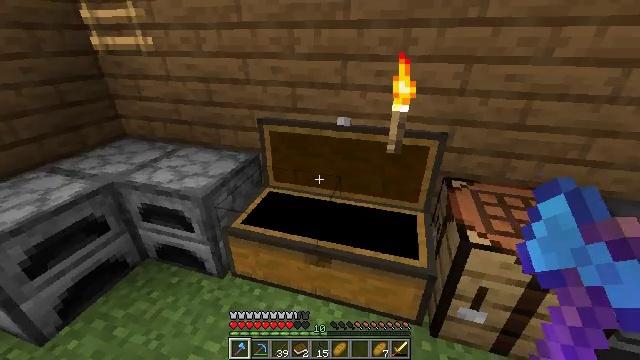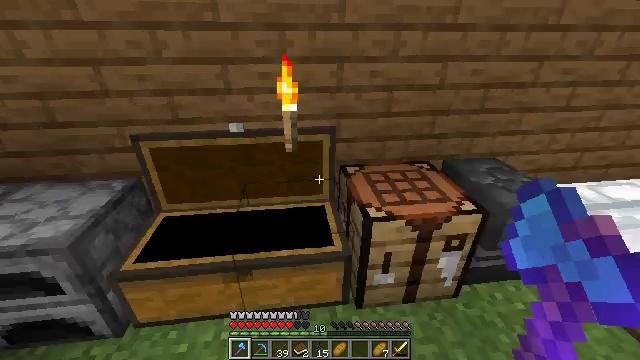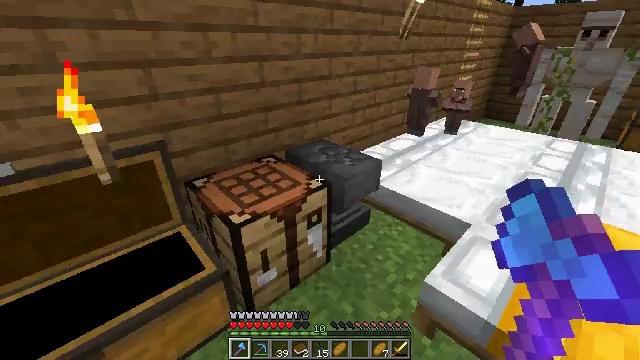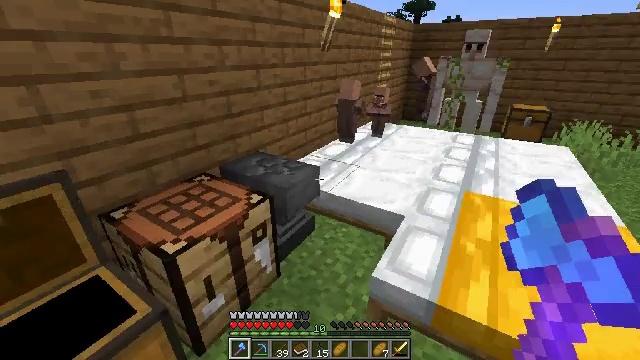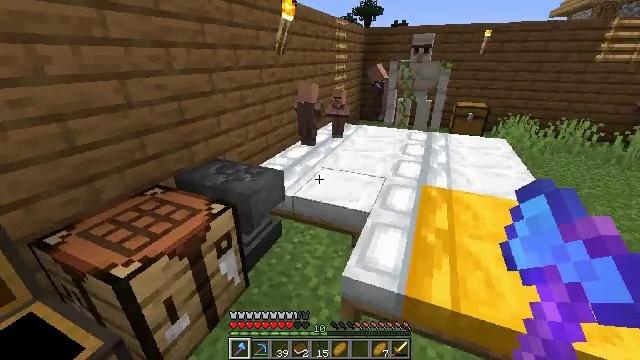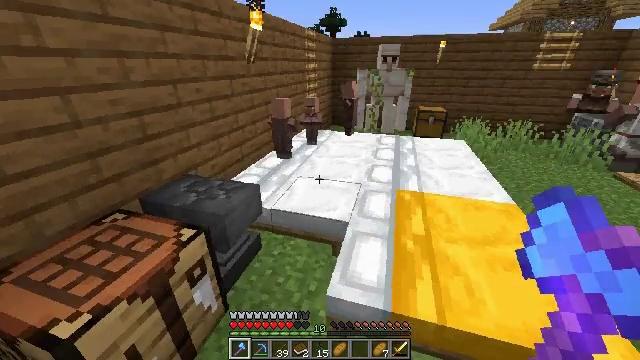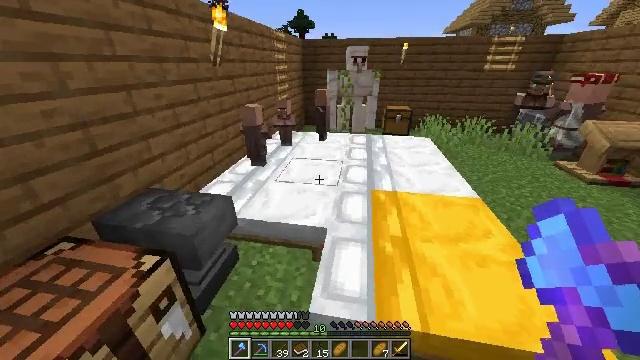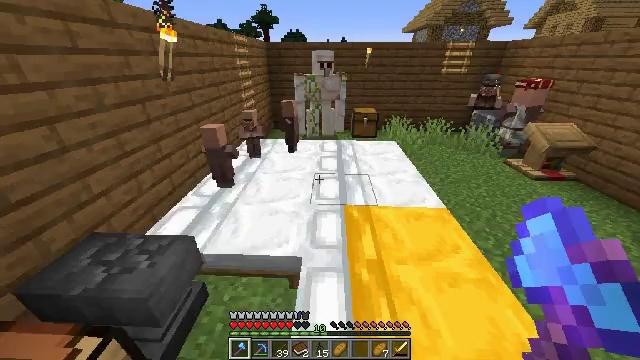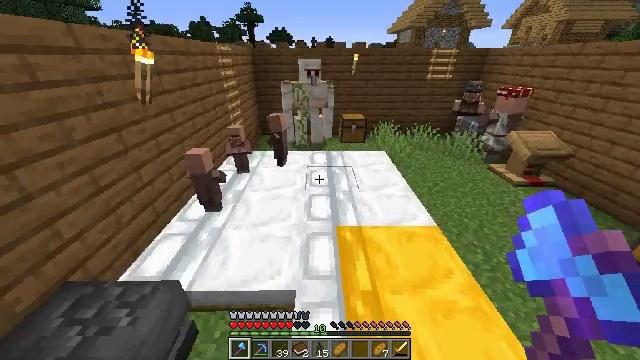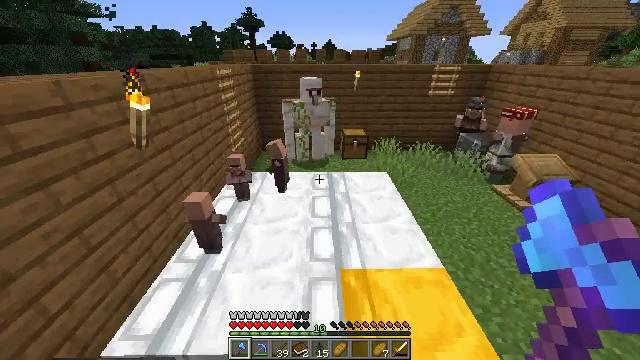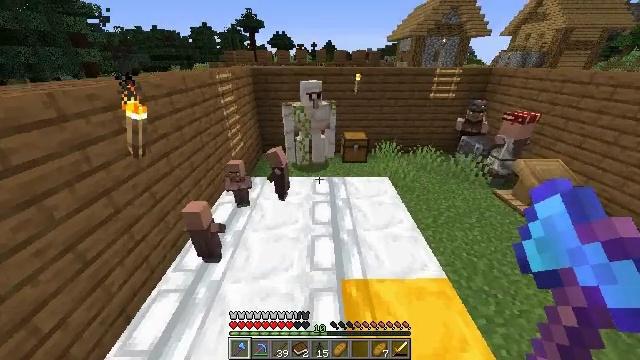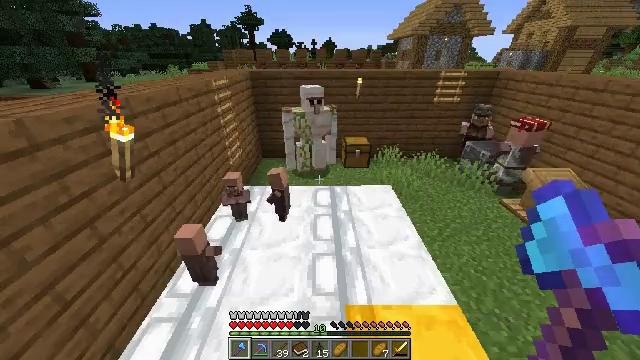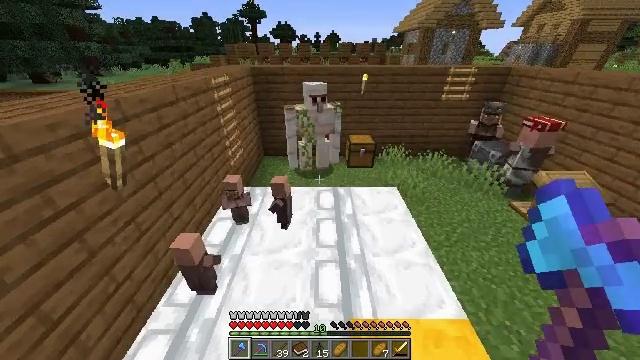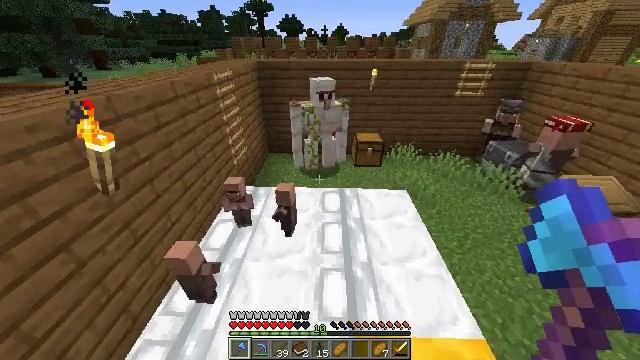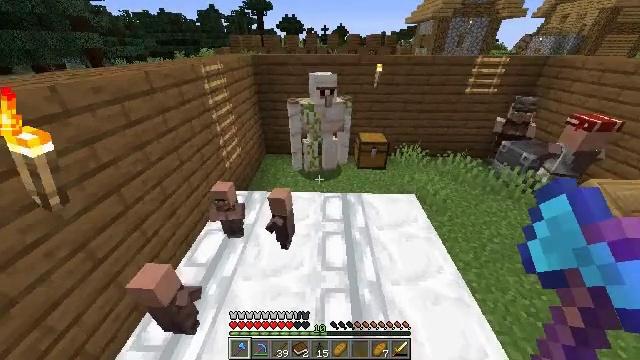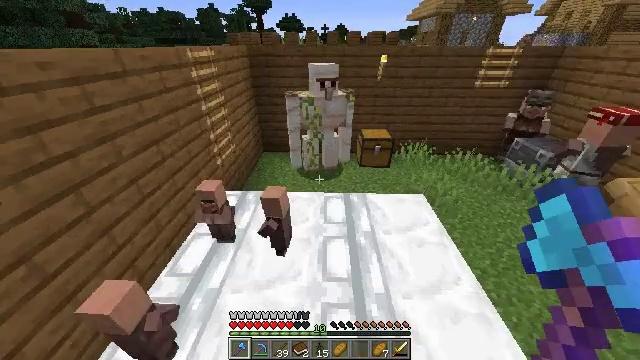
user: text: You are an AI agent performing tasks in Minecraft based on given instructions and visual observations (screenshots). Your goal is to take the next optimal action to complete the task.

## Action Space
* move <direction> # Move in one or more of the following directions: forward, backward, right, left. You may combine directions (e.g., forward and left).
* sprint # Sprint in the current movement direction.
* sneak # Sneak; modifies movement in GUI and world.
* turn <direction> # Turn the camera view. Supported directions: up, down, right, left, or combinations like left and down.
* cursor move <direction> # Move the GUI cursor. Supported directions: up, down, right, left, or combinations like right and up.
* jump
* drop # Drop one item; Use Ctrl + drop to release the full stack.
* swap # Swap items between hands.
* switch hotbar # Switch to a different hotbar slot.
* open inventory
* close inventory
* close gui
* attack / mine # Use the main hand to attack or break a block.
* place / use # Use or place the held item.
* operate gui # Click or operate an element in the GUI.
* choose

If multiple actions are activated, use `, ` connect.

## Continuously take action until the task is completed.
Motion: motion action
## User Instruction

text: Combine string and sticks to get a bow.
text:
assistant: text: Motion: turn right
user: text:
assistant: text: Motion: turn right
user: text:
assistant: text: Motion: turn right and up
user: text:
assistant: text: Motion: move forward, sprint, turn right
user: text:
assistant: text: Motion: move forward, sprint, turn right
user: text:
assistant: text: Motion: move forward, sprint, turn right and down
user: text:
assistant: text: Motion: move forward, sprint, turn right and down, jump
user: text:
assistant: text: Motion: move forward, sprint, turn right, jump
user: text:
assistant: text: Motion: move forward, sprint, jump
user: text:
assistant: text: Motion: move forward, sprint, jump
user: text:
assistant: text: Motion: move forward, sprint, jump
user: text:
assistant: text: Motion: move forward, sprint, turn down, jump
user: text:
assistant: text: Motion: move forward, sprint, turn left and down
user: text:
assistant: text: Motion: move forward, sprint
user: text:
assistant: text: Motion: move forward
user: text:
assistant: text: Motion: move forward
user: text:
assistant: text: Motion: move forward, turn right and down
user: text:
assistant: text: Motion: move forward, turn right and down
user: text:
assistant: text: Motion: move forward, turn right
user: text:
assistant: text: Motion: move forward
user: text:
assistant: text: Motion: move forward
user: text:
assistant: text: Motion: move forward, turn left
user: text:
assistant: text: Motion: move forward, turn left
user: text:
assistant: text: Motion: move forward, turn left and up
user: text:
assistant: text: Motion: move forward, turn left
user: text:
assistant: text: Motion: move forward, use / place
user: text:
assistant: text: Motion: use / place
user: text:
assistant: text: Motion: use / place
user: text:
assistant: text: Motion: use / place
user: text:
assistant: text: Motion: turn right